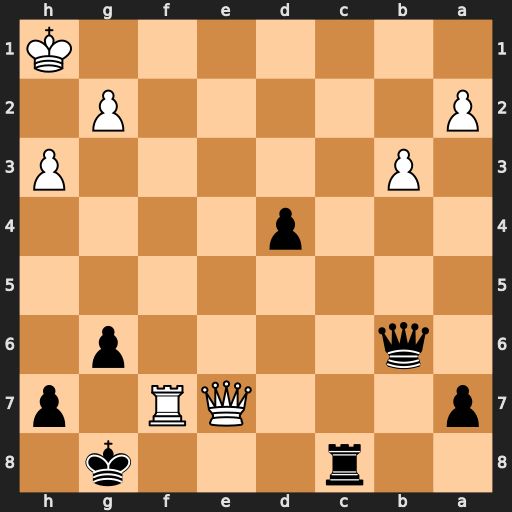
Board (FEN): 2r3k1/p3QR1p/1q4p1/8/3p4/1P5P/P5P1/7K
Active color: b
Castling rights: -
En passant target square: -
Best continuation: Rc1+ Kh2 Qb8+ g3 Rc2+ Kh1 Qa8+ Qb7 Qxb7+ Rxb7 d3 Rd7 d2